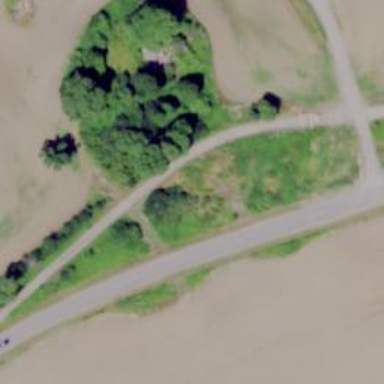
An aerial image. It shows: Abandoned road.